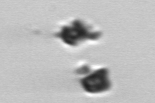
Label: Thalassiosira_TAG_external_detritus